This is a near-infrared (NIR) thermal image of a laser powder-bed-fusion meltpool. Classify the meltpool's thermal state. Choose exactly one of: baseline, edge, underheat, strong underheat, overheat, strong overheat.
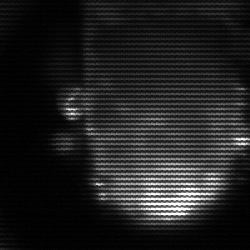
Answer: baseline